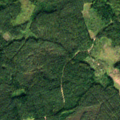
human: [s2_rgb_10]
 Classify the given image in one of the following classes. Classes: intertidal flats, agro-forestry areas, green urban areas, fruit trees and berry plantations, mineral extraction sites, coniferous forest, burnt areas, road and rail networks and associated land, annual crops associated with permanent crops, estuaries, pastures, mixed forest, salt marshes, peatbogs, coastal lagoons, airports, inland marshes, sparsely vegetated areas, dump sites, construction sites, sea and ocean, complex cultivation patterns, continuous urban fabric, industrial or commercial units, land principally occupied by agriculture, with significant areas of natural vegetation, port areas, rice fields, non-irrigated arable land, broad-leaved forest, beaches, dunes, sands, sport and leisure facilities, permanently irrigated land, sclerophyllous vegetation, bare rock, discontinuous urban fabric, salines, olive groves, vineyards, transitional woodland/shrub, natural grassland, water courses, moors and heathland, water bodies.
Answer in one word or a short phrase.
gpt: coniferous forest